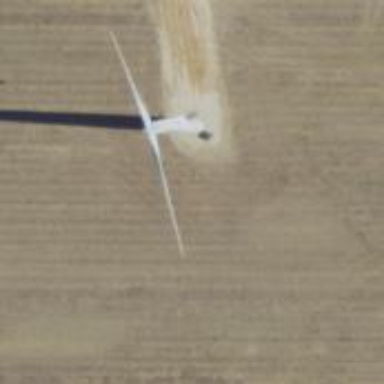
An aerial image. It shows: Wind generator in the form of horizontal axis wind turbine.